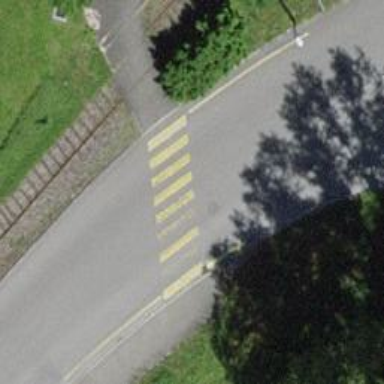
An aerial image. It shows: Uncontrolled zebra crossing on the road.